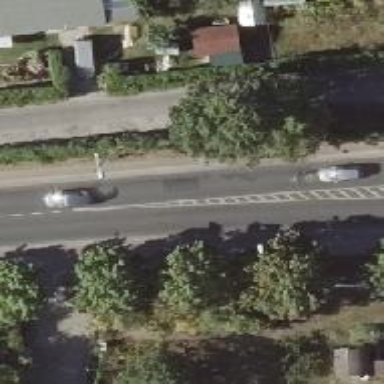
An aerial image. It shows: Secondary road with lane markings and cycle track on both sides. The surface of the road is asphalt.